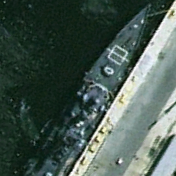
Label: cruiser